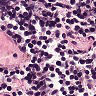
Metastatic tissue present: no